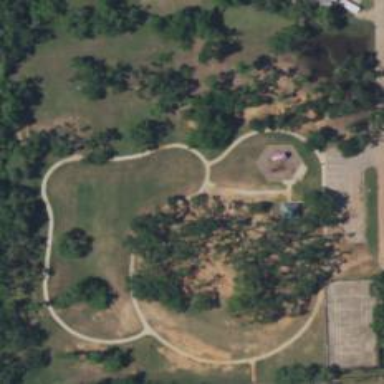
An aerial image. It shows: Park.